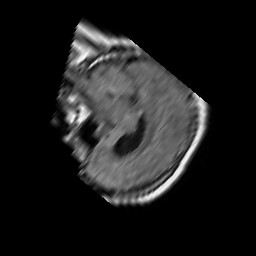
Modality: FLAIR
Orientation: sagittal
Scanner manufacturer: philips
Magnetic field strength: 1.5 T
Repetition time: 11 s
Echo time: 0.14 s